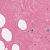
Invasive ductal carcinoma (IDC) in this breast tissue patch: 0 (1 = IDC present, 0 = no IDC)